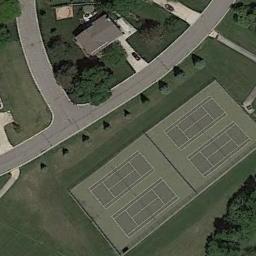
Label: tennis_court